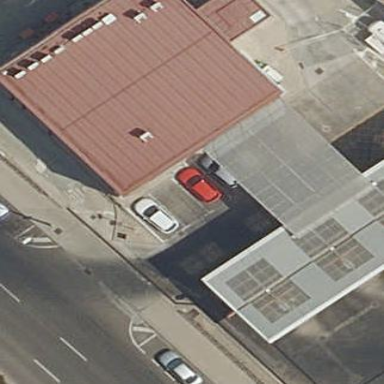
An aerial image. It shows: Fuel station building.